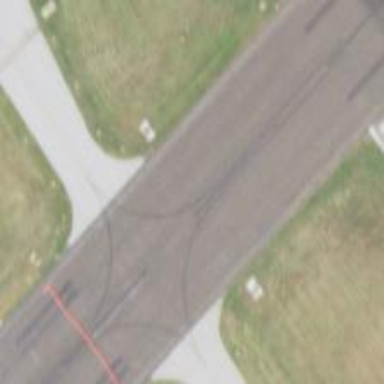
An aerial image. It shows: Image of taxiway at airport.